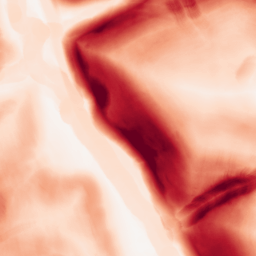
Category: morphological
Decomposition family: morphological_gradient
Decomposition parameters: size: 10
shape: disk
Upsampling method: bilinear
Upsampling parameters: scale: 4
Upsampling scale: 4